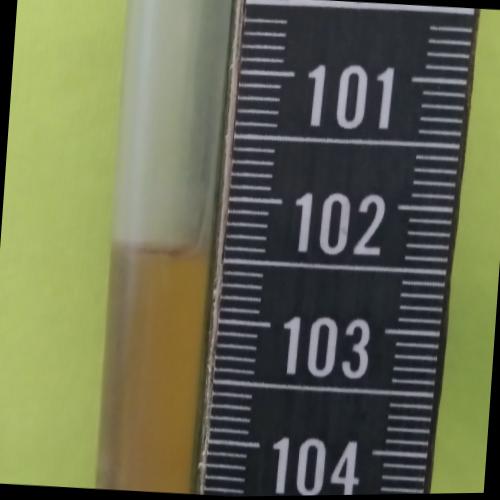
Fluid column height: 102.5 cm